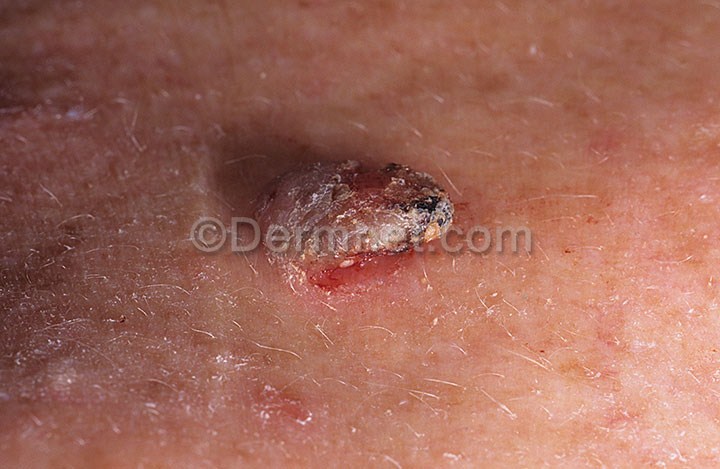
Disease: Seborrheic Keratoses and other Benign Tumors